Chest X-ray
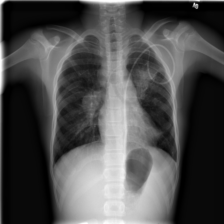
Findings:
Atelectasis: negative
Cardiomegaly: negative
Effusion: negative
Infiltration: positive
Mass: positive
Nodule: negative
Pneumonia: negative
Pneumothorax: negative
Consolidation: negative
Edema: negative
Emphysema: negative
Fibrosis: negative
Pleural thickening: negative
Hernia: negative